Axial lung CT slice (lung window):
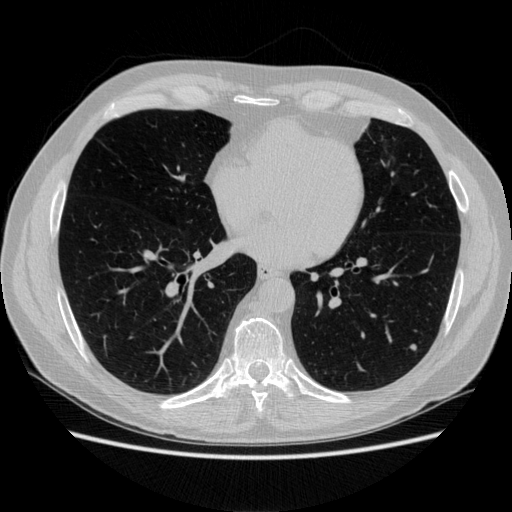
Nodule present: yes
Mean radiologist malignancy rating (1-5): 2.667